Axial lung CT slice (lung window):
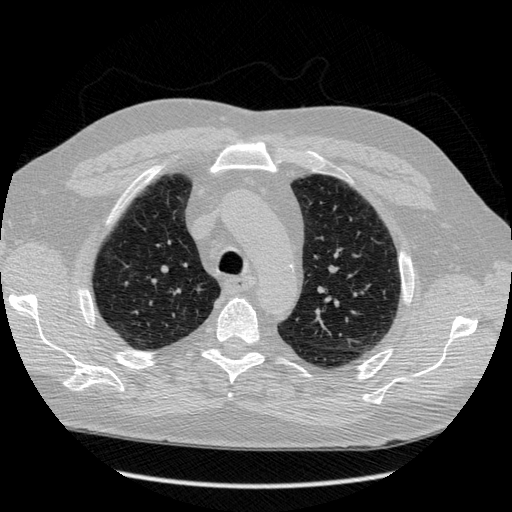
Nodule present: no